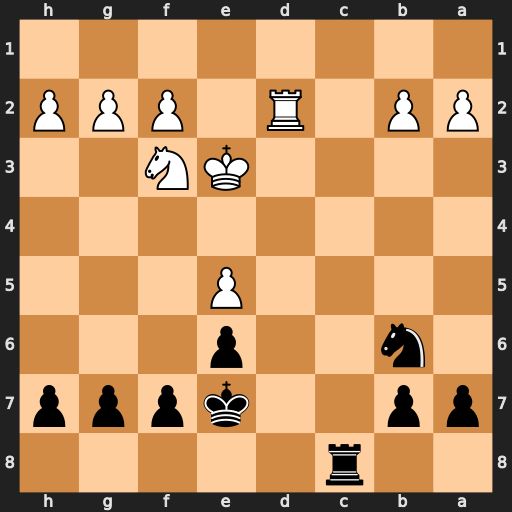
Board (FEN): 2r5/pp2kppp/1n2p3/4P3/8/4KN2/PP1R1PPP/8
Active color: b
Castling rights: -
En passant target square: -
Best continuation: Nc4+ Kd3 Nxd2